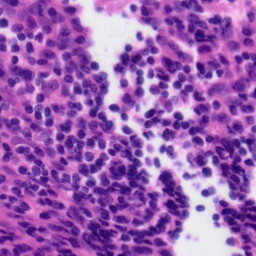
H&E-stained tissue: Tonsil